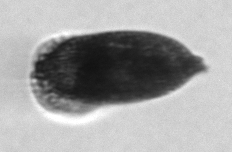
Label: Dinophysis_norvegica